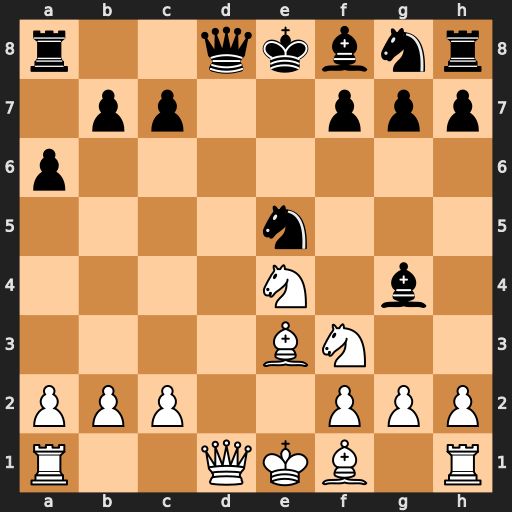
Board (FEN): r2qkbnr/1pp2ppp/p7/4n3/4N1b1/4BN2/PPP2PPP/R2QKB1R
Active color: w
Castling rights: KQkq
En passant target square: -
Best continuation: Qxd8+ Rxd8 Nxe5